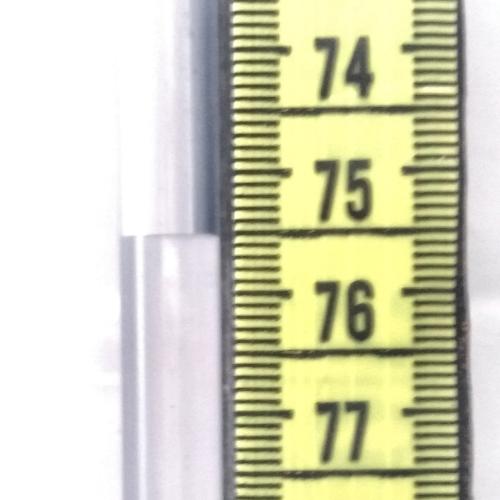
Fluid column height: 75.5 cm